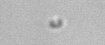
Label: nanoplankton_mix